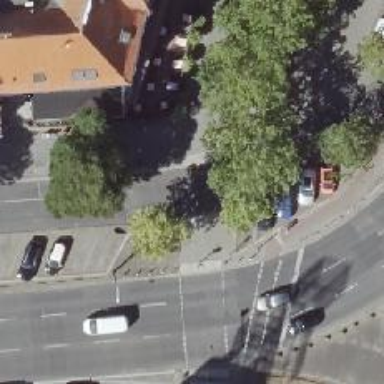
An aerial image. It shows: Asphalt footway with crossing equipped with traffic signals.